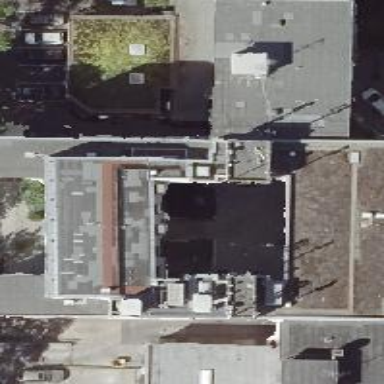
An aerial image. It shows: Commercial building.